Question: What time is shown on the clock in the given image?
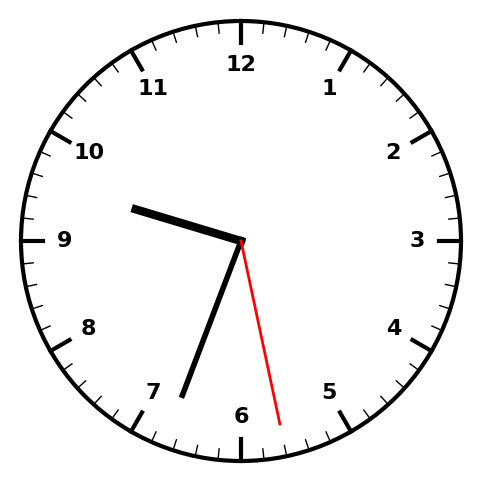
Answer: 09:33:28